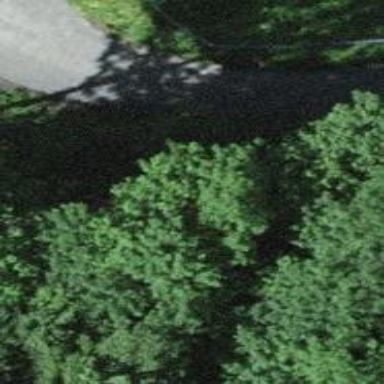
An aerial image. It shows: Forestry vehicle parked by lift gate barrier.